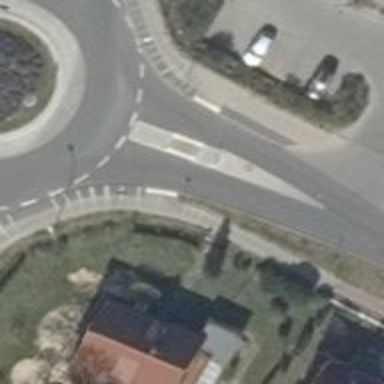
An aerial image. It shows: Unmarked crossing with pedestrian island.